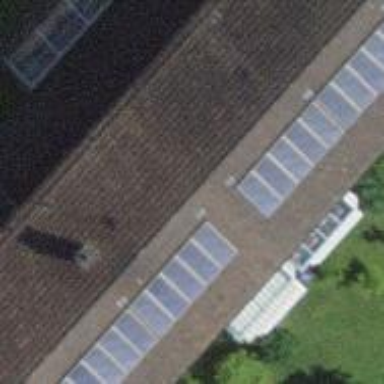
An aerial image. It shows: Solar power generator utilizing photovoltaic technology with solar photovoltaic panels.